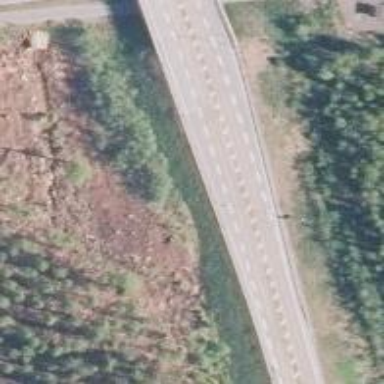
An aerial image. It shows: Asphalt trunk highway.